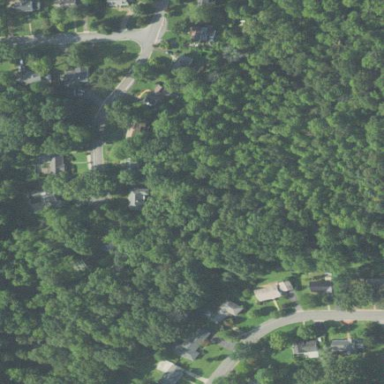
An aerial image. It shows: Serene woodland landscape.